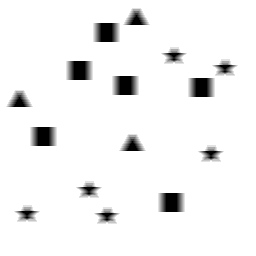
Squares: 6
Triangles: 3
Stars: 6
Total shapes: 15